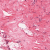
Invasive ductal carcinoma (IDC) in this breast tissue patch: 0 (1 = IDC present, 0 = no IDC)